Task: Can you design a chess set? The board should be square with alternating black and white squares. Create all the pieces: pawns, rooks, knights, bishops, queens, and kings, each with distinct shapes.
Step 3657:
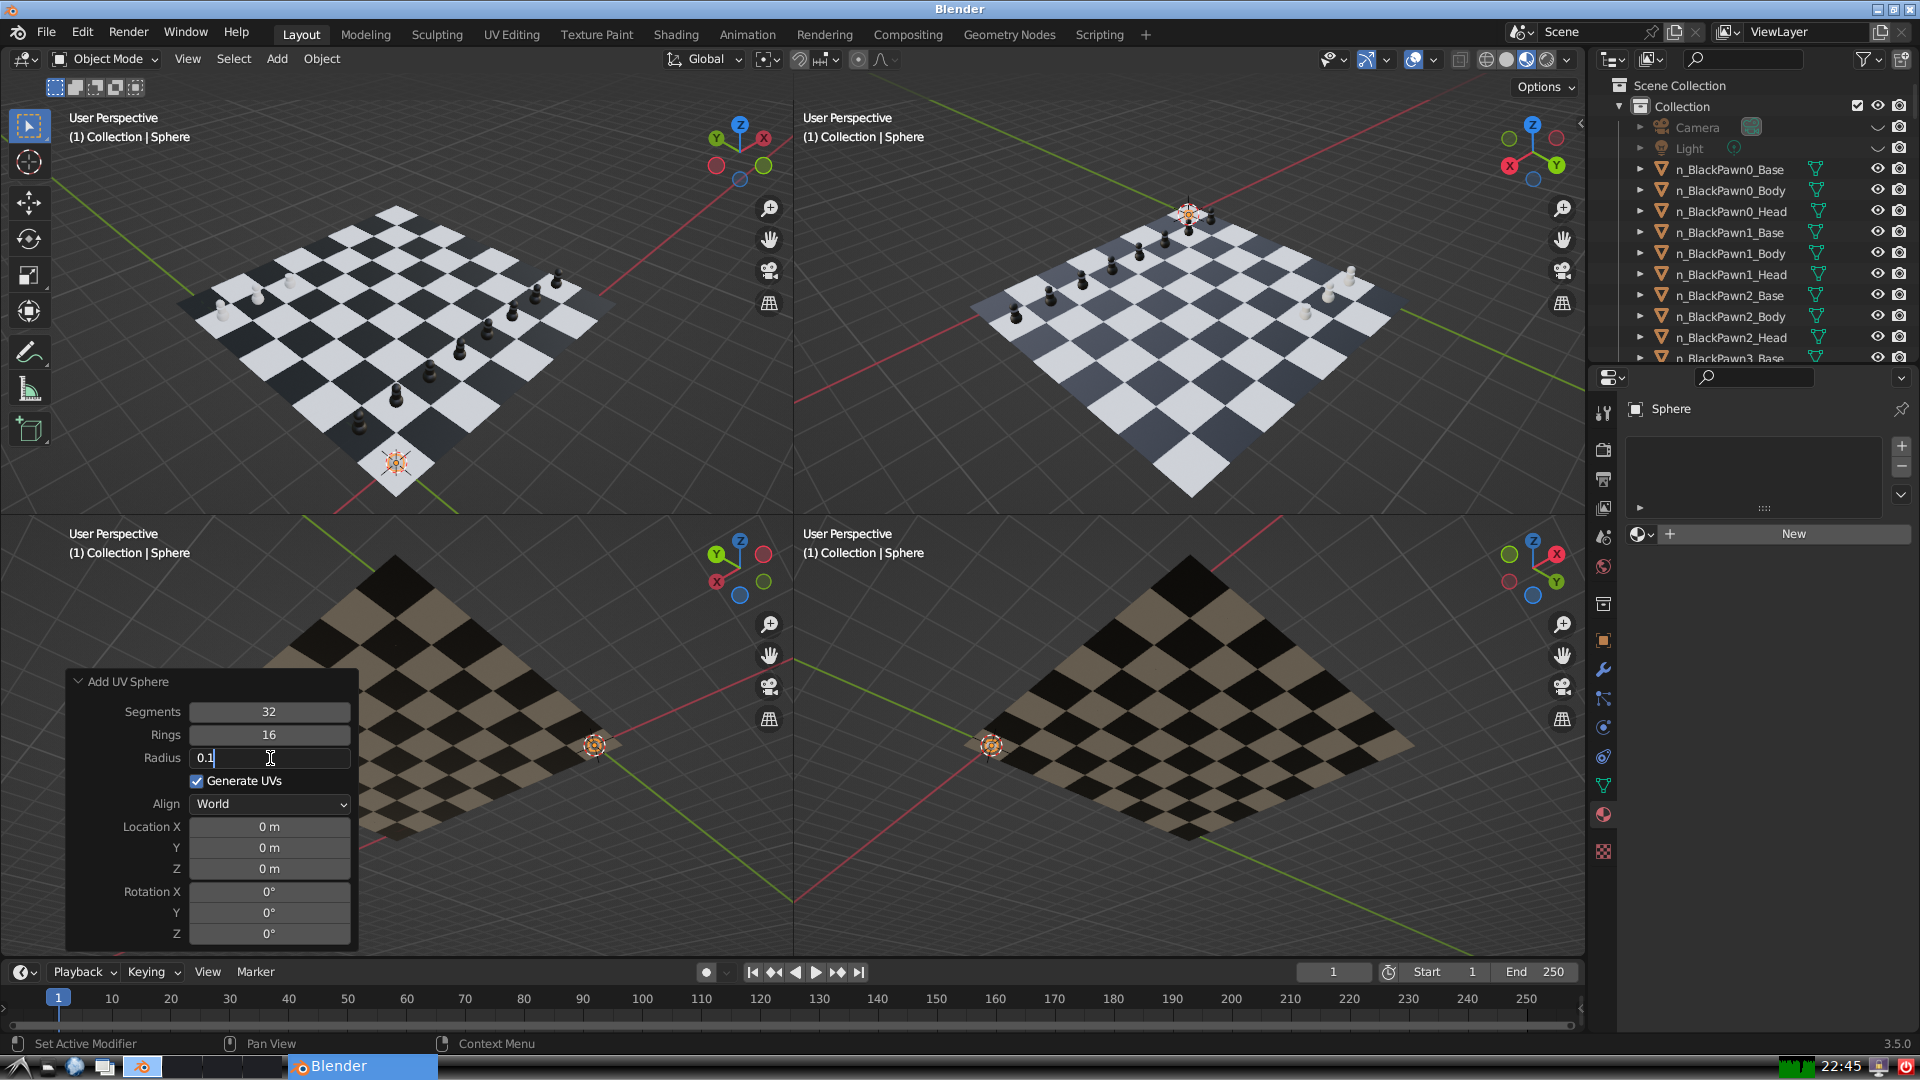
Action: {"key_press": ['Return']}